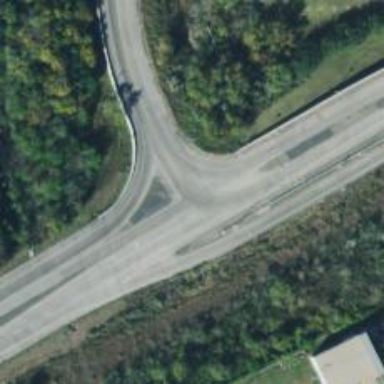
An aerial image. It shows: Secondary link road.